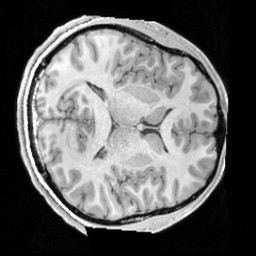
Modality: T1w
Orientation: axial
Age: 18
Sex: male
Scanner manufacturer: siemens
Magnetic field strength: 3 T
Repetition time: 1.63 s
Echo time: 0.00311 s